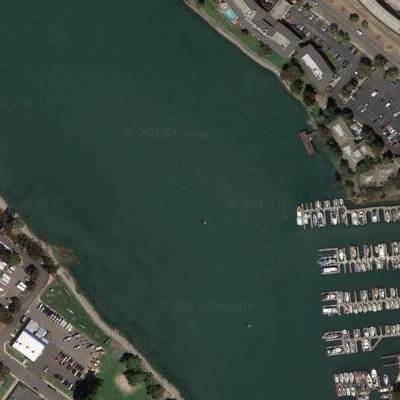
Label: RiverLake